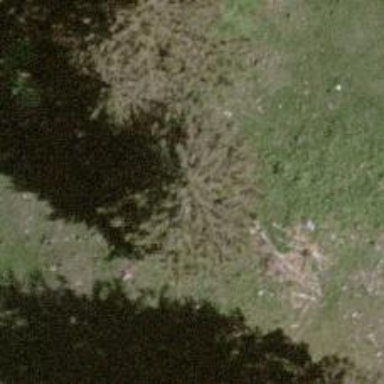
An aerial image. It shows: Beautiful tree in nature.